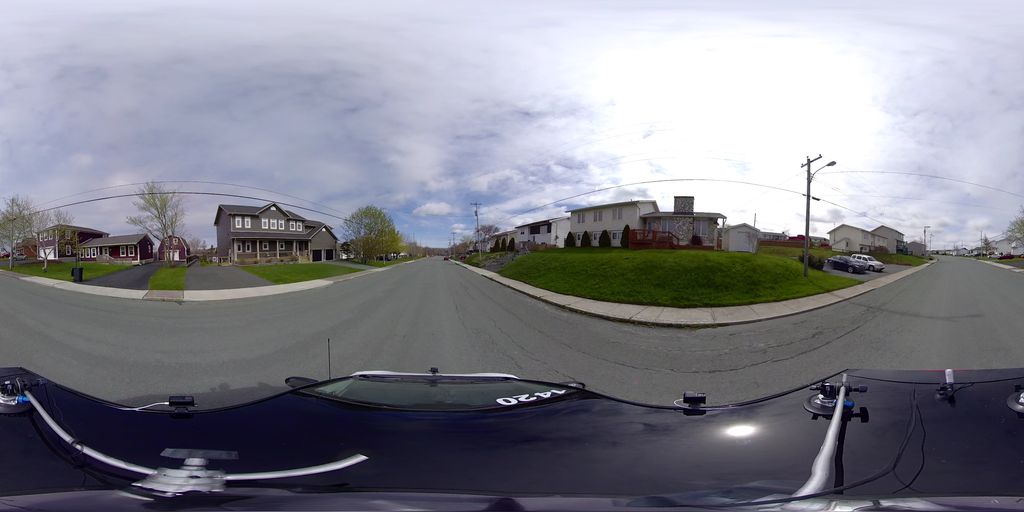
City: st_johns